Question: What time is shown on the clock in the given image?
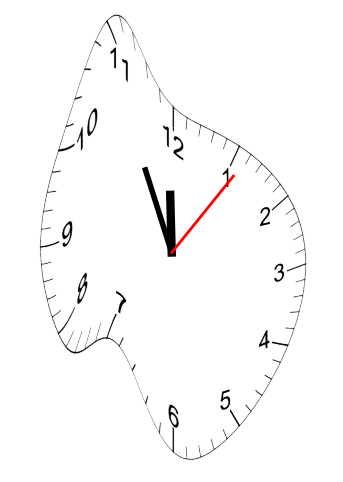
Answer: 11:55:06